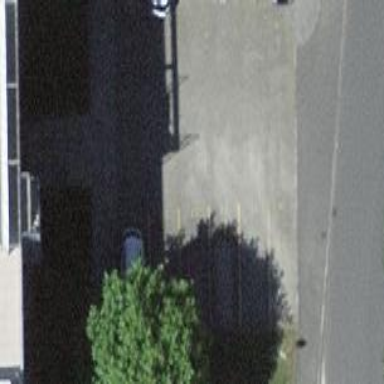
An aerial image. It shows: Parking area with surface.